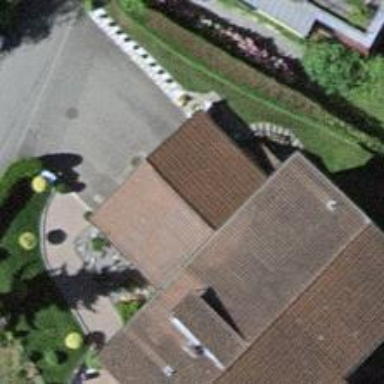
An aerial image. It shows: Driveway leading to service road.